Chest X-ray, PA view. Patient: 30 years old, sex F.
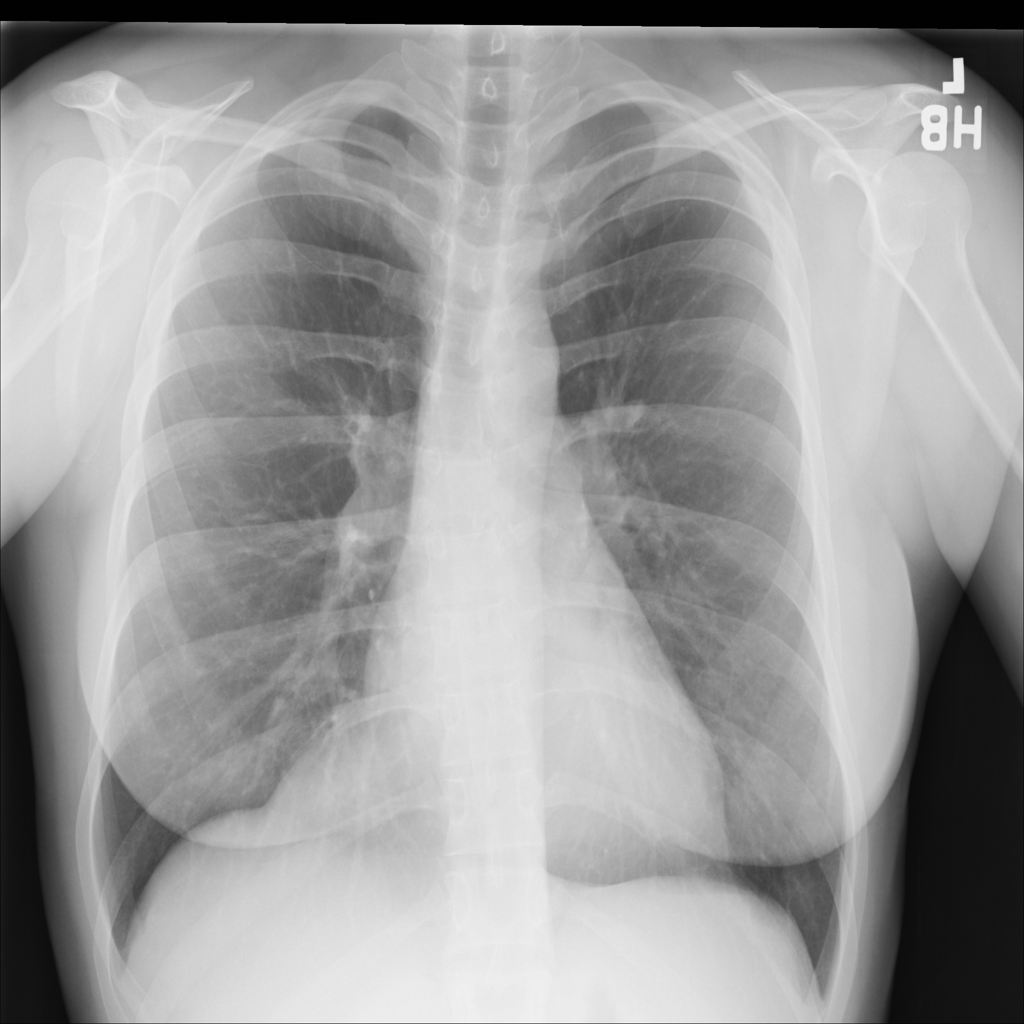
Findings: No Finding